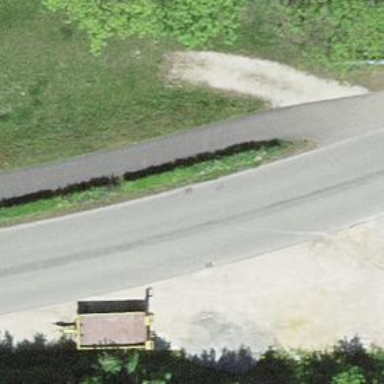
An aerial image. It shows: Secondary road with asphalt surface.